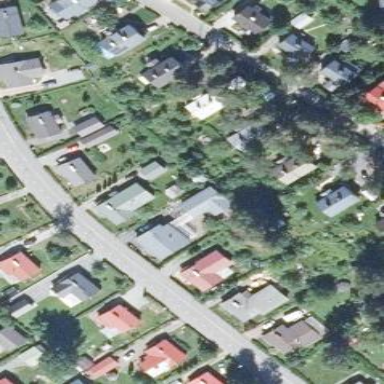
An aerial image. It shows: Residential area.